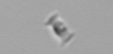
Label: Bacillariophyceae_morphotype1